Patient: sex F, age 38
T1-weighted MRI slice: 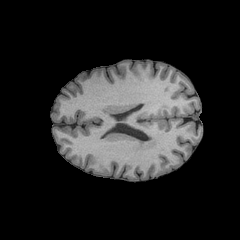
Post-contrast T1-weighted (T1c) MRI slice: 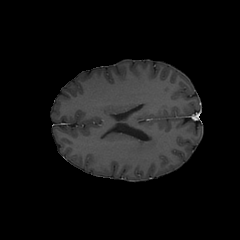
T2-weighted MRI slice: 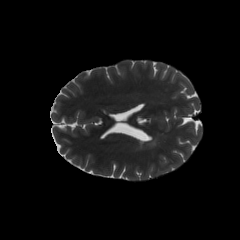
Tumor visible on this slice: yes
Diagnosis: Astrocytoma, IDH-mutant
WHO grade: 3